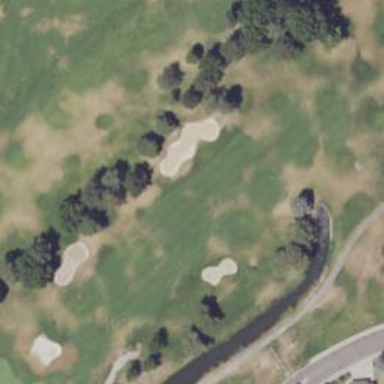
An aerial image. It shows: Golf hole.